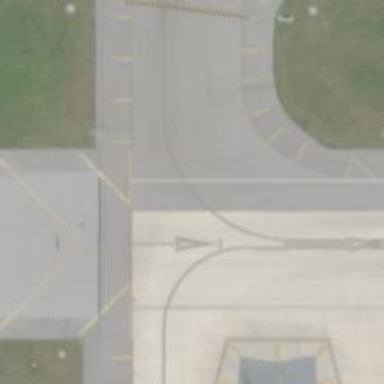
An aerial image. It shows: View of taxiway at the airport.